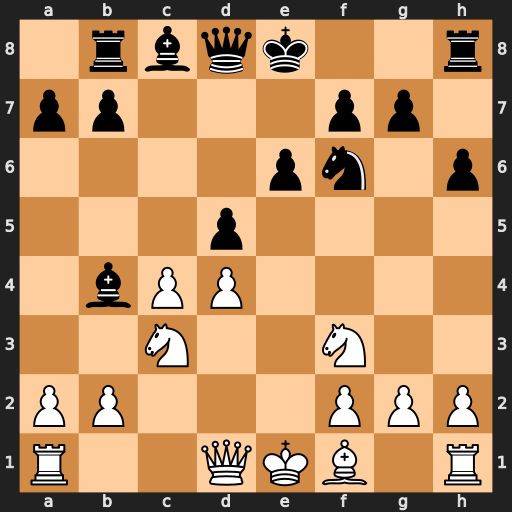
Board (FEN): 1rbqk2r/pp3pp1/4pn1p/3p4/1bPP4/2N2N2/PP3PPP/R2QKB1R
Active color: w
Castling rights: KQk
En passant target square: -
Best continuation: Qa4+ b5 Qxb4